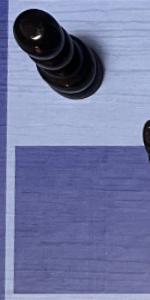
Label: Empty